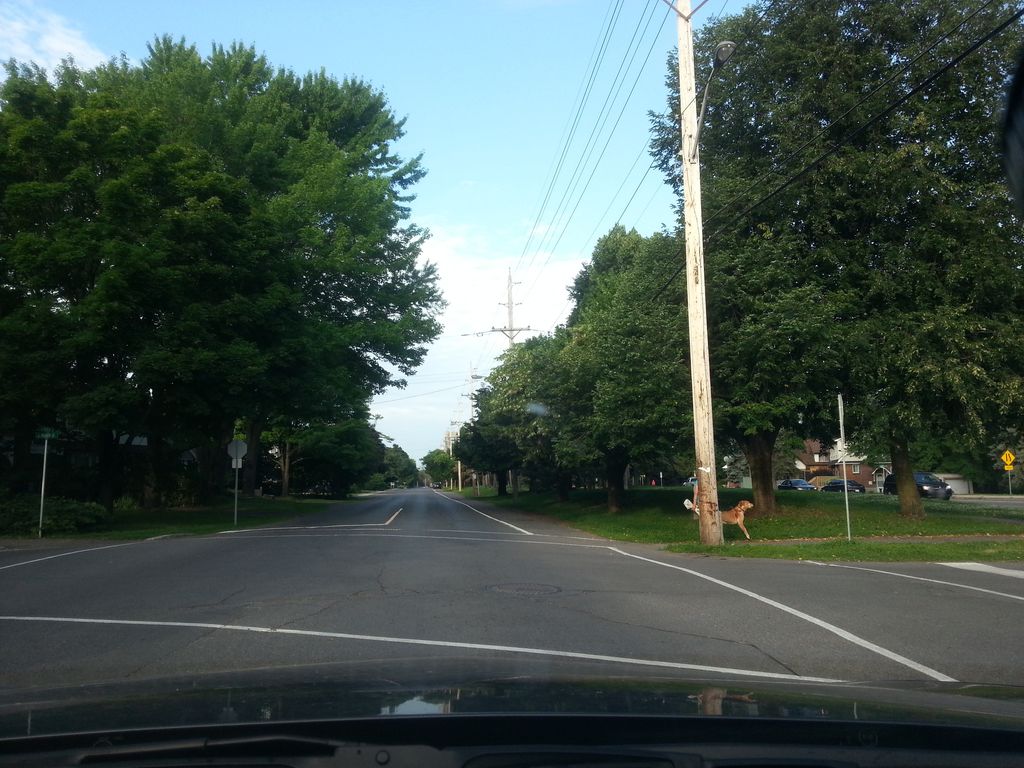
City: ottawa-gatineau